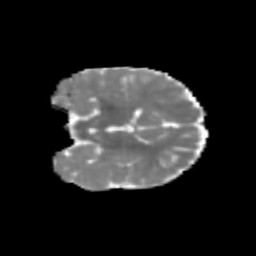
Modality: MD
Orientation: coronal
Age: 6
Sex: male
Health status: healthy